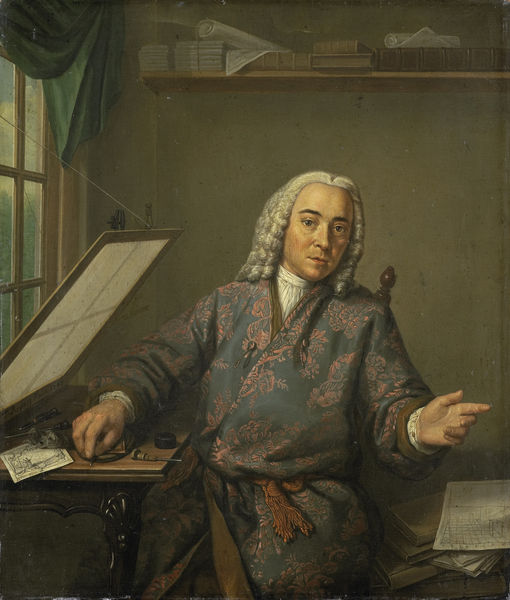
Titel: Jan Casper Philips (1700-65). Graveur
Künstler: Tibout Regters
Standort: Amsterdam
Institution: Rijksmuseum
Schlagwörter: gemälde, mann, grün, blumen, fenster, finger, grau, licht, muster, perücke, bücher, papier, weis, morgenmantel, zeigen, denker, bademantel, handwerker, zeichner, architekt